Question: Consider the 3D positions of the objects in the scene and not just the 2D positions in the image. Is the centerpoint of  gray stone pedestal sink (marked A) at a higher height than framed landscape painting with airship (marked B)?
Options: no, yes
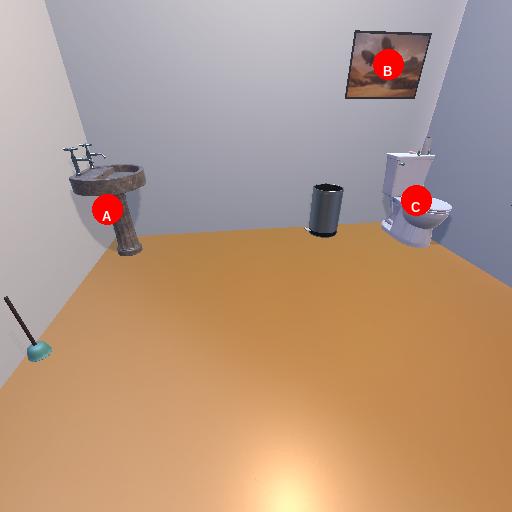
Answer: no